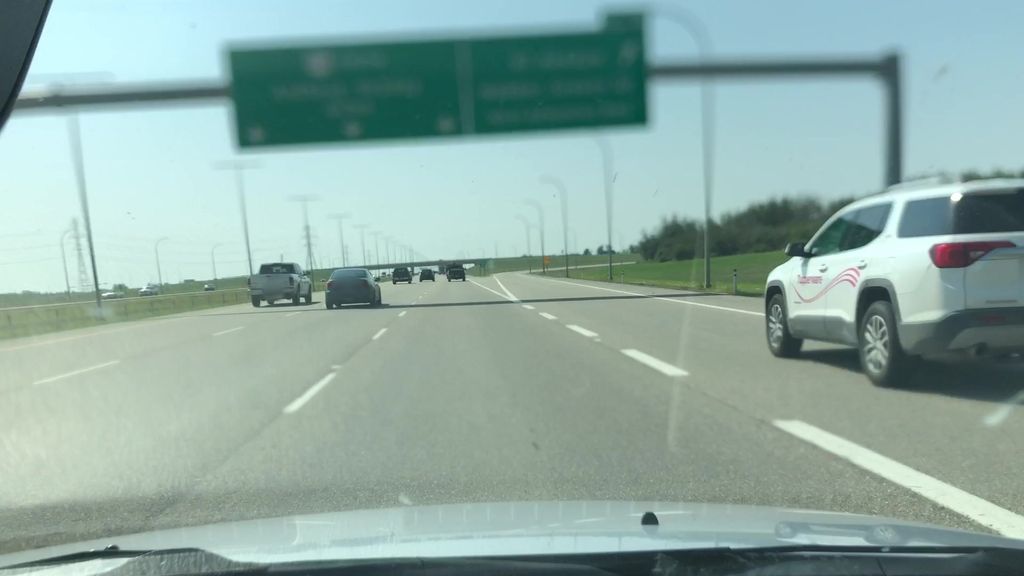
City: edmonton